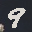
Label: 9